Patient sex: F
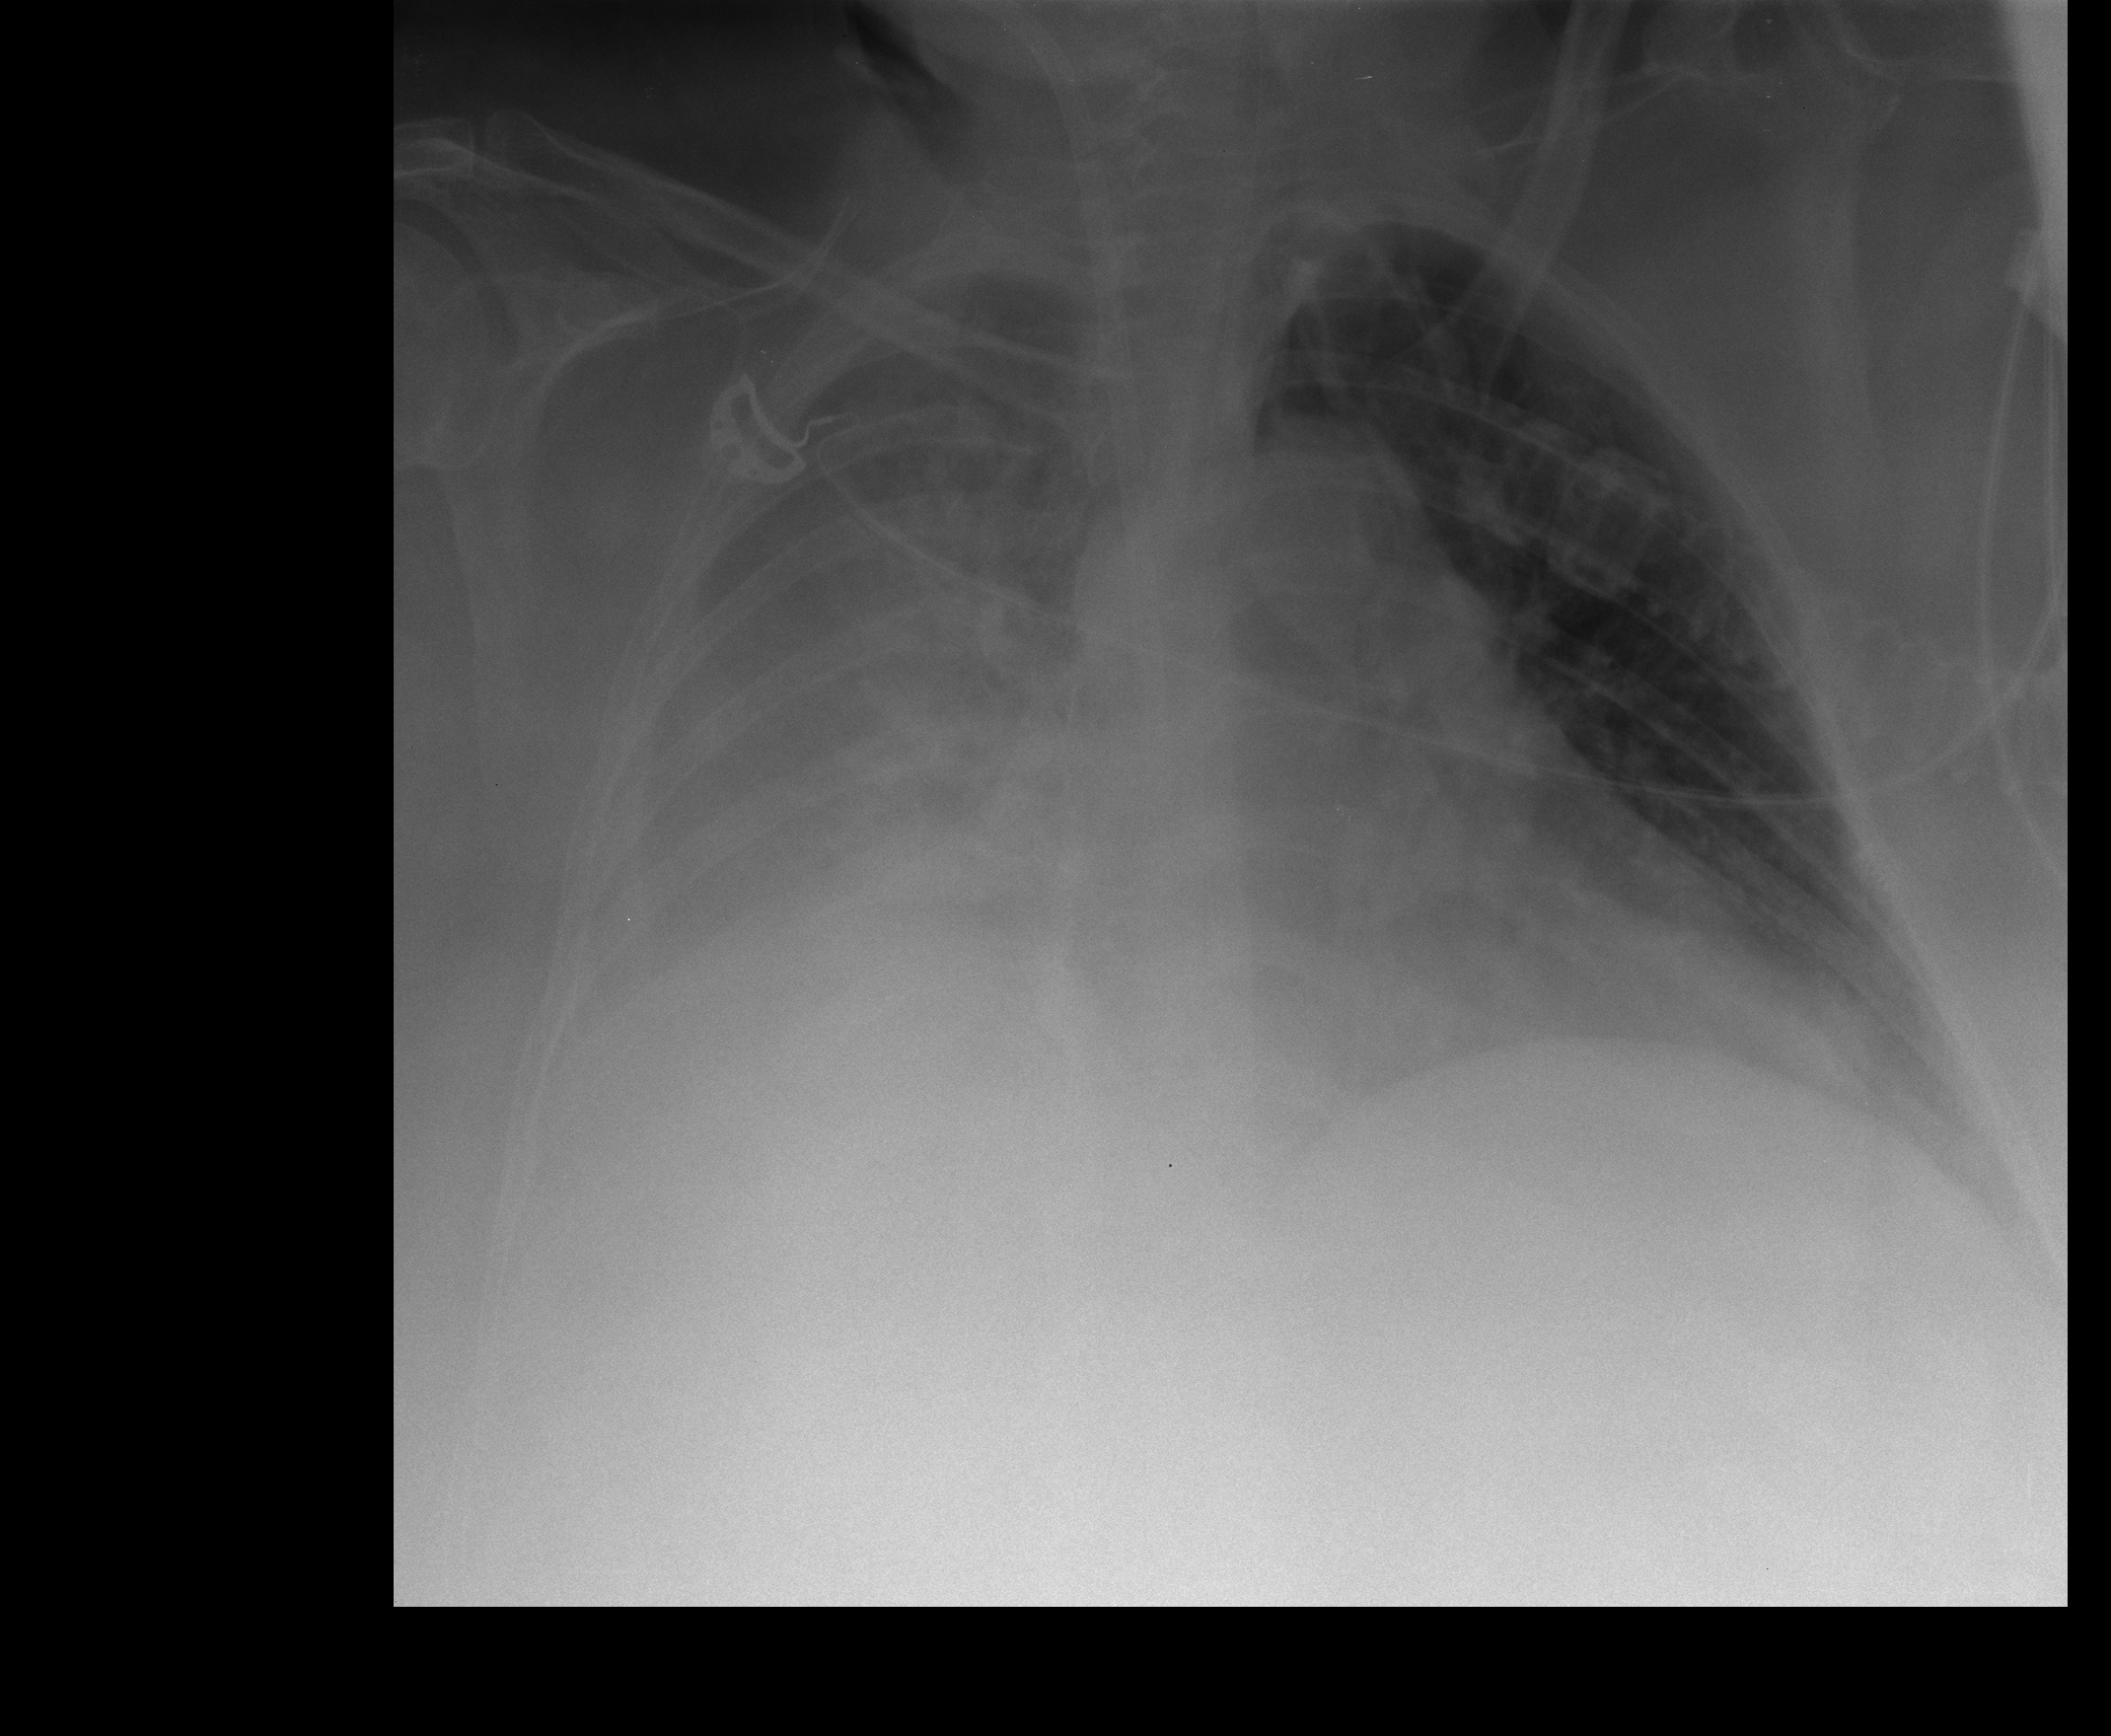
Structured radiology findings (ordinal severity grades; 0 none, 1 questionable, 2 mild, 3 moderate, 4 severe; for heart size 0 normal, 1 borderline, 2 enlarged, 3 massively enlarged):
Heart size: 1
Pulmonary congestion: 2
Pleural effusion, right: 2
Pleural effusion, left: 0
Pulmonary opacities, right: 1
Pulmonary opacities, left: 0
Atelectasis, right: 2
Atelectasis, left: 0